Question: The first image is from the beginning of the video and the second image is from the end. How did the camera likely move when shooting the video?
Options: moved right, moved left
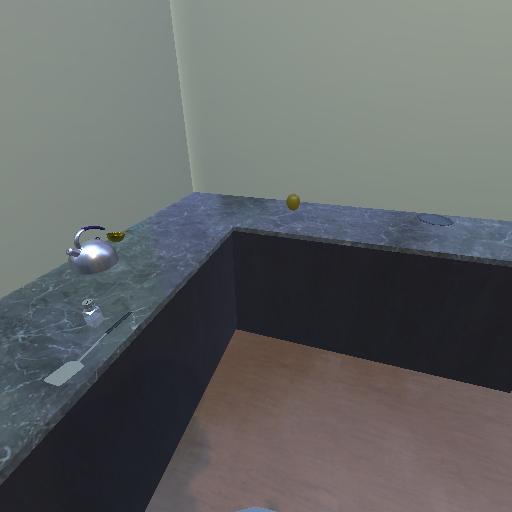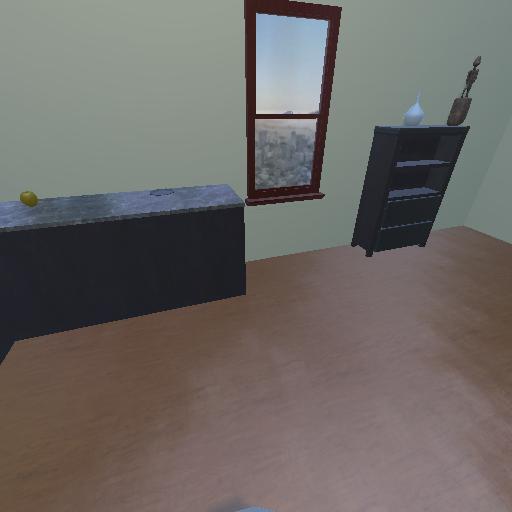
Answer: moved right